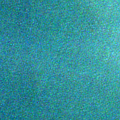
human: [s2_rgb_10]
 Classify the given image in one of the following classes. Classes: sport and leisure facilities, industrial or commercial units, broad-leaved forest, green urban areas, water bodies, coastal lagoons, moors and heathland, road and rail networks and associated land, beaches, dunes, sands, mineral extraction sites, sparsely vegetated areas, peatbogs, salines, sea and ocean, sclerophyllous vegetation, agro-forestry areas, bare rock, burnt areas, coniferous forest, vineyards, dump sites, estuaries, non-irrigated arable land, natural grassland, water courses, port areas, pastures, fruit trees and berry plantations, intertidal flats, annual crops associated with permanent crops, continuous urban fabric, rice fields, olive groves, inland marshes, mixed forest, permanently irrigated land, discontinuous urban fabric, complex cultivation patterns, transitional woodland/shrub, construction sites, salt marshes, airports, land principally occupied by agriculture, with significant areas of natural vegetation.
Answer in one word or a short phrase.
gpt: sea and ocean